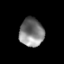
Tissue: lung
Cell type: Myeloid cells
Senescence score: 0.219
Nuclear area (px): 676
Mean DAPI intensity: 127.572